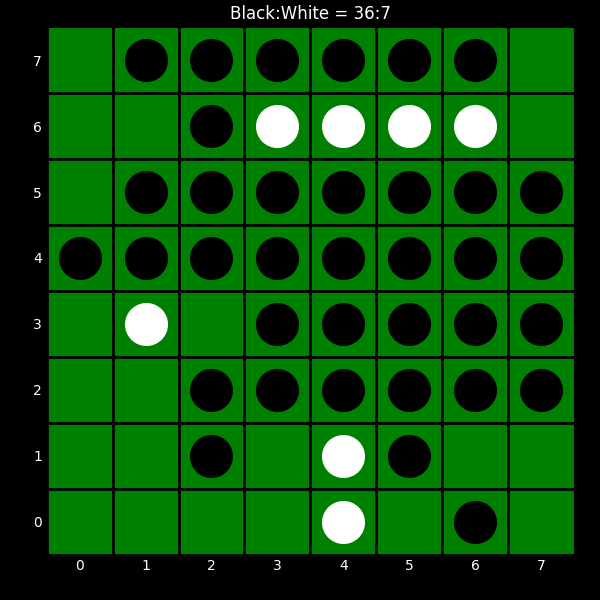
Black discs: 36
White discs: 7